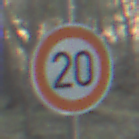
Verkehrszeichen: Geschwindigkeit20
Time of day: SunriseSunset
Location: Outdoor (Nature)
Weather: Clear
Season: Winter
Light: Natural